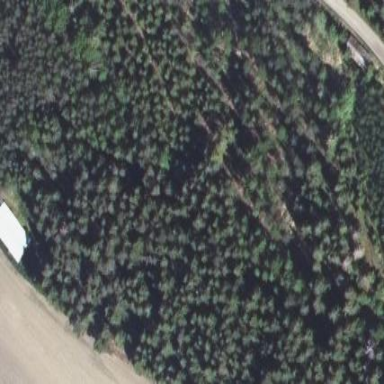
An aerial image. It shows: Beautiful woodland area.